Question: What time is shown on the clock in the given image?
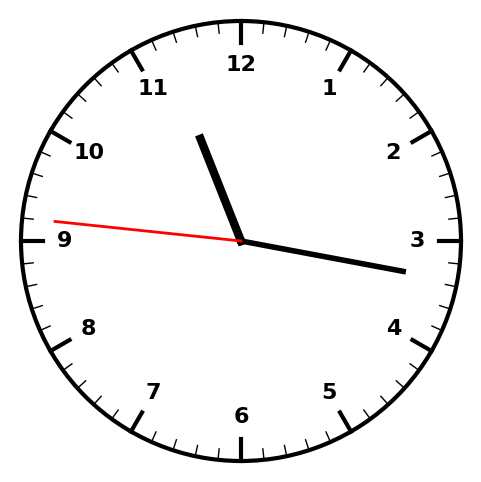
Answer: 11:16:46